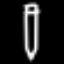
Label: pencil